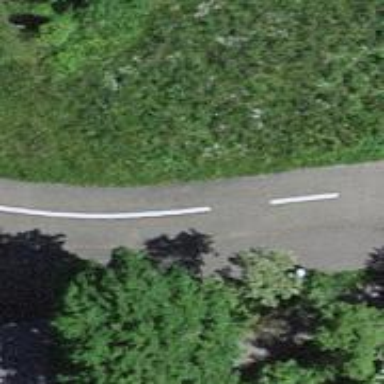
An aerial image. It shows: Asphalt path with both cycleway and footway also surfaced with asphalt.